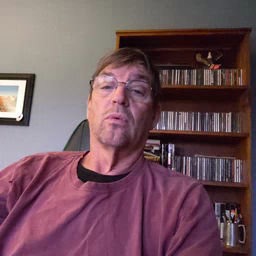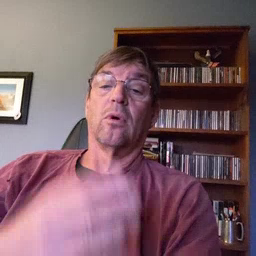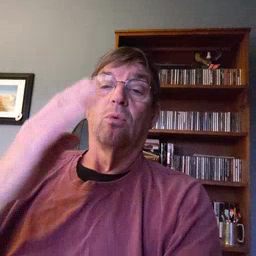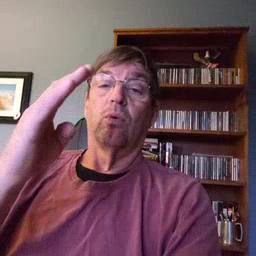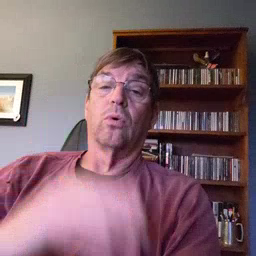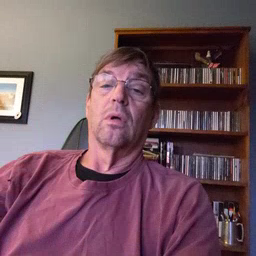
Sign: blue